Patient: sex F, age 54
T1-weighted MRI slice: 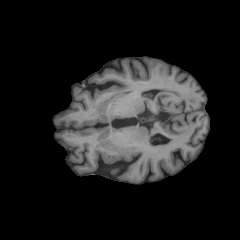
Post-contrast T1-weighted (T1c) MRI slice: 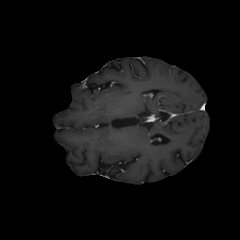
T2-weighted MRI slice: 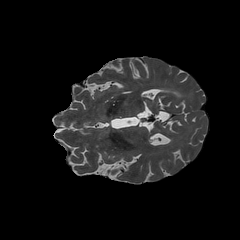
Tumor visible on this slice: no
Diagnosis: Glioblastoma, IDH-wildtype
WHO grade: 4